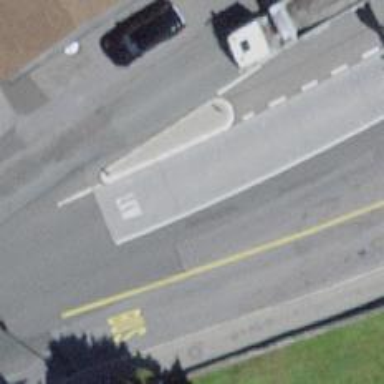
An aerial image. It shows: Primary highway with asphalt surface and sidewalks on both sides also surfaced with asphalt.